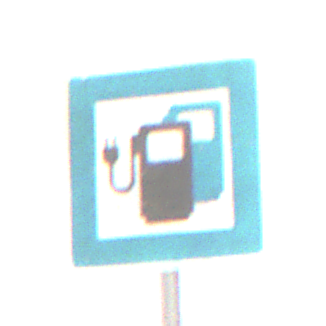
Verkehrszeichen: LadestationFuerElektrofahrzeuge
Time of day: Midday
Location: Outdoor (Nature)
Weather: Overcast
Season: NotSpecified
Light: Natural